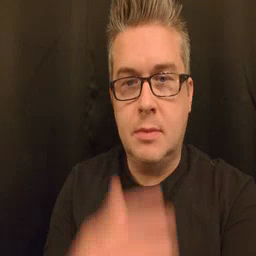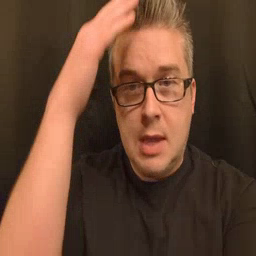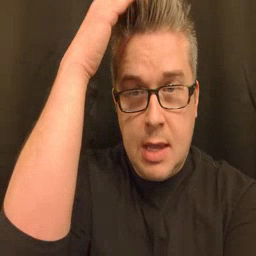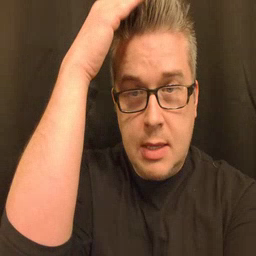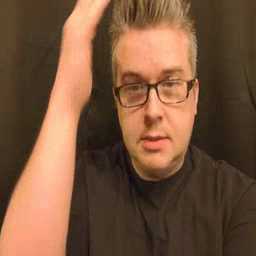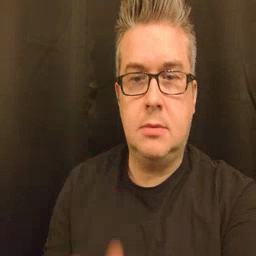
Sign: hat